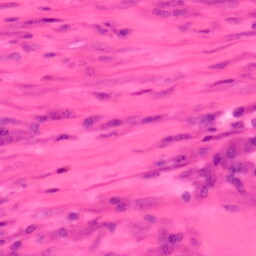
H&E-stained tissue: Colon